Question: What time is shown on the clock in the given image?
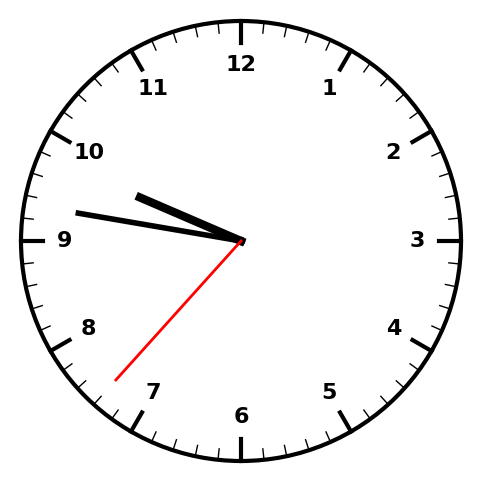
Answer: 09:46:37